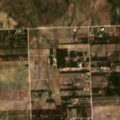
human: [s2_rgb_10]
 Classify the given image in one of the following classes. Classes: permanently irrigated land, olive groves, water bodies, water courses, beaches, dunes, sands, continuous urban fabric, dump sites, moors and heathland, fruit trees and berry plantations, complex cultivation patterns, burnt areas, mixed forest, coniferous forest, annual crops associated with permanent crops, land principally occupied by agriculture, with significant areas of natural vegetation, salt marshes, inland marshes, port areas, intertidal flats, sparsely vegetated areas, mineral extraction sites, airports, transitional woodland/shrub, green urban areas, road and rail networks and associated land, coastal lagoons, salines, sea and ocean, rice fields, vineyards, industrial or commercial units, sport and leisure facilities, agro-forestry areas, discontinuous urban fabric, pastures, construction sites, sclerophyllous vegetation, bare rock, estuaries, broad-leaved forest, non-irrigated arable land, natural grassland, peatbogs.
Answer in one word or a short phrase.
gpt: continuous urban fabric